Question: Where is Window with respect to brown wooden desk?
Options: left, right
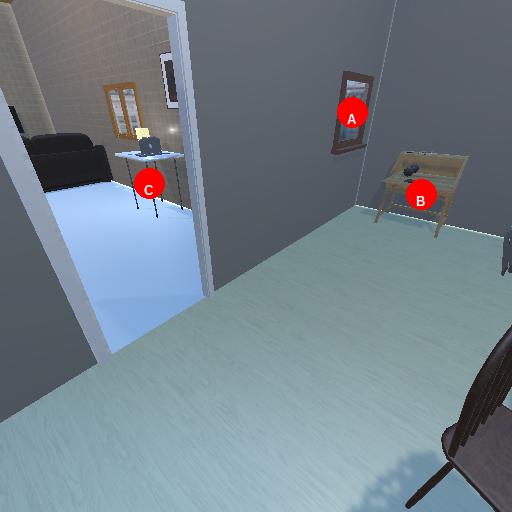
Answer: left